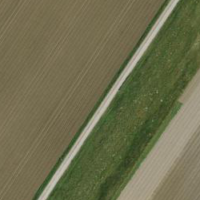
EUNIS habitat code: 52
Species observed at this site:
Saxicola rubicola
Alauda arvensis
Saxicola rubetra
Oenanthe oenanthe